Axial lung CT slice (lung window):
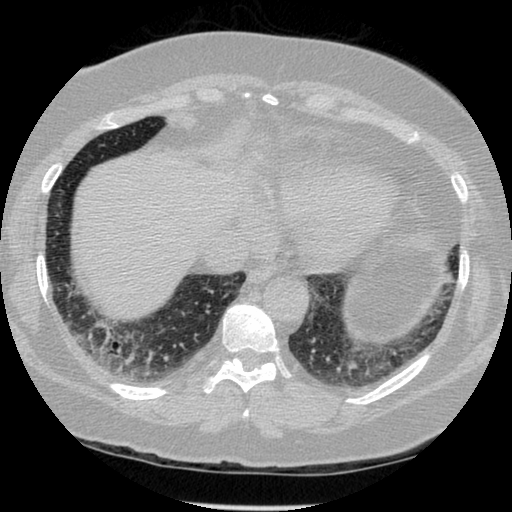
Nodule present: no